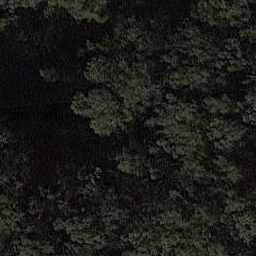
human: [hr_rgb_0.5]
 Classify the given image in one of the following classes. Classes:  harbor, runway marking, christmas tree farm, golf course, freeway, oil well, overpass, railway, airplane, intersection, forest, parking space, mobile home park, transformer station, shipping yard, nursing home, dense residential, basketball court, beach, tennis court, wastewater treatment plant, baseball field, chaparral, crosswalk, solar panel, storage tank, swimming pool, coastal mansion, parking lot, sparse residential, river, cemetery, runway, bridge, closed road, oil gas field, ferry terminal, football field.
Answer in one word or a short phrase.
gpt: forest